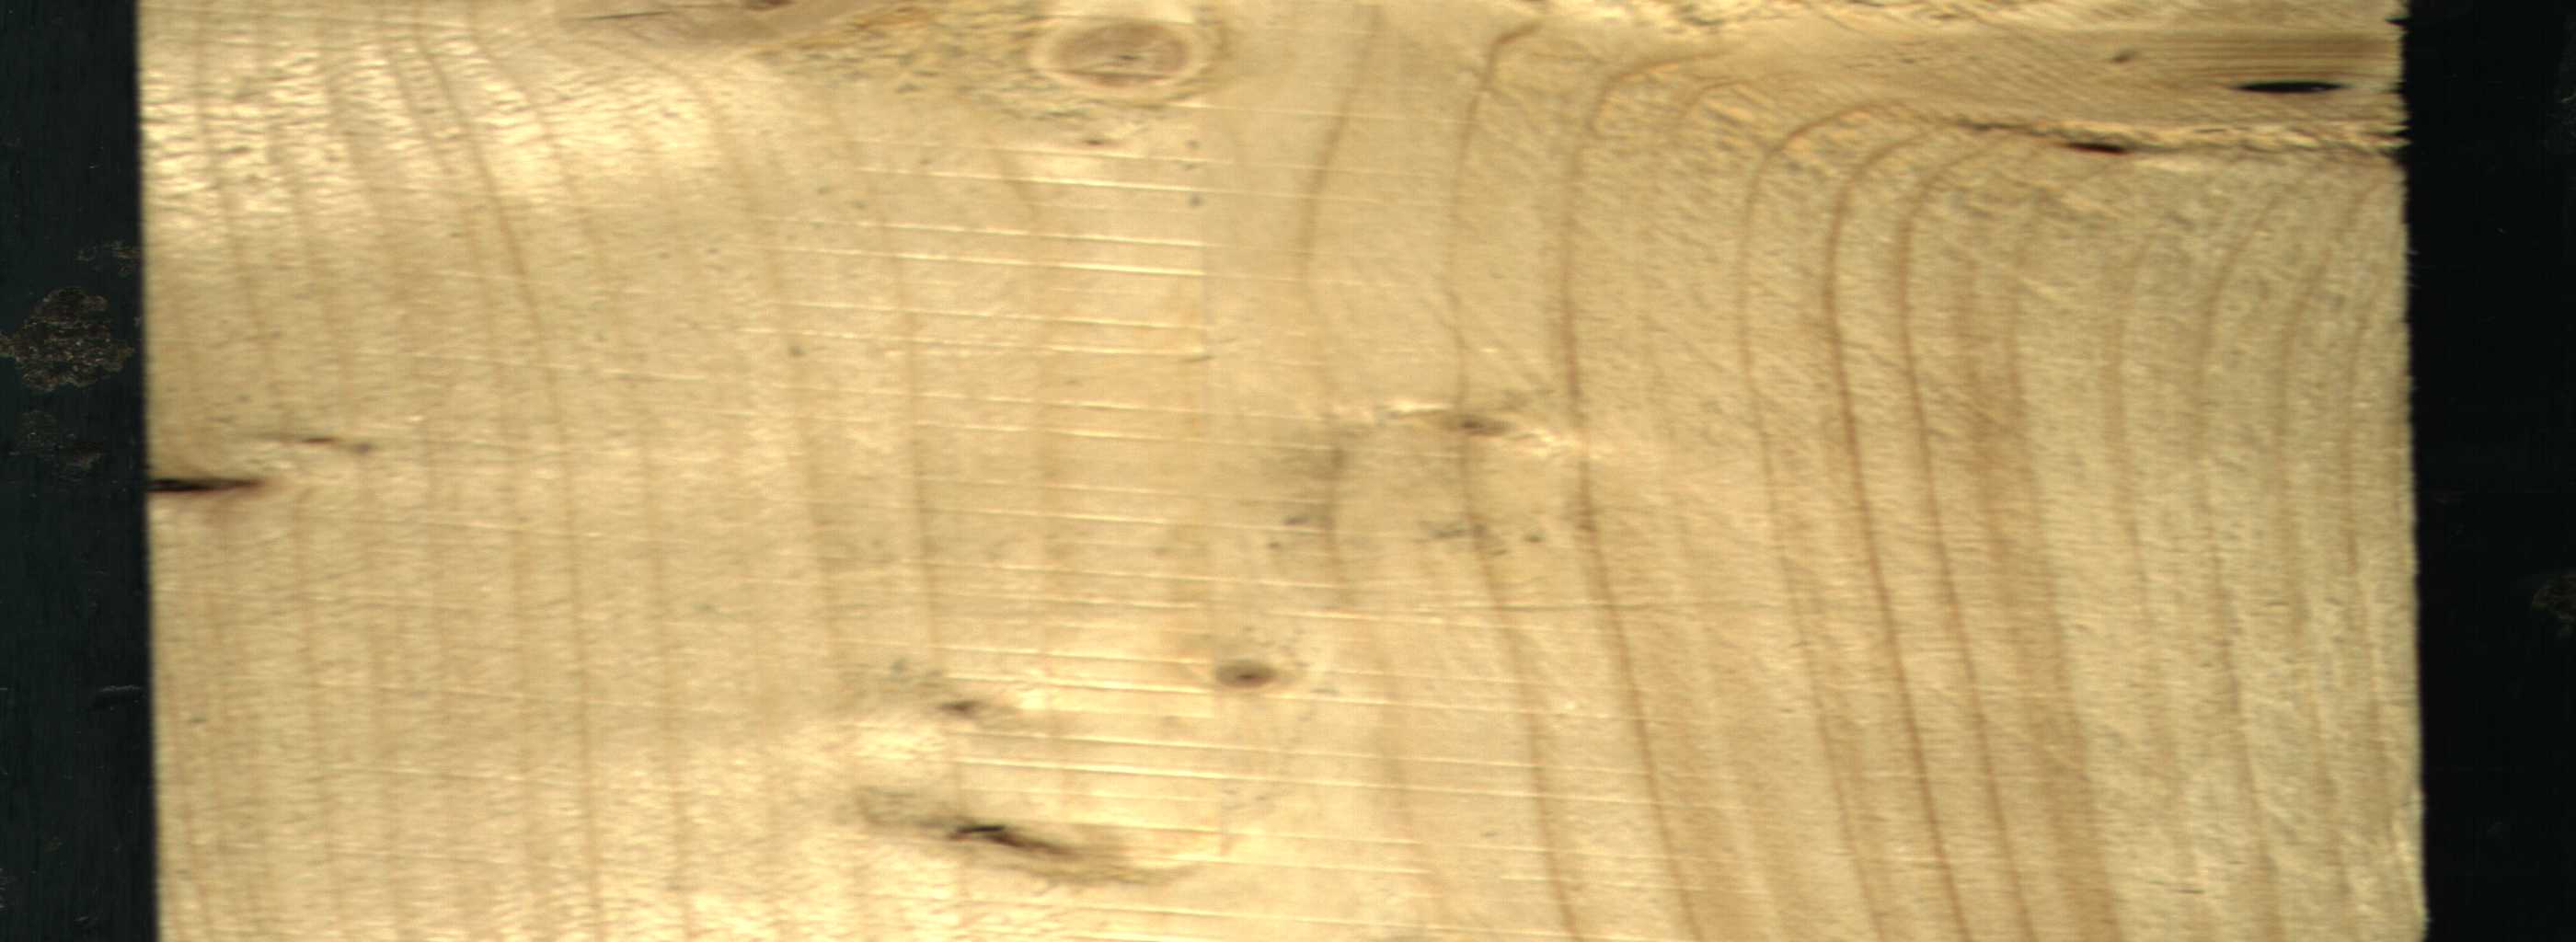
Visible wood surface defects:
Dead_Knot
Dead_Knot
Live_Knot
Live_Knot
Live_Knot
Live_Knot